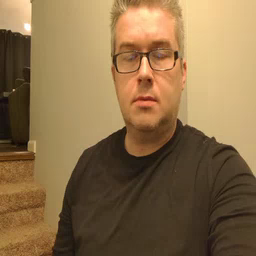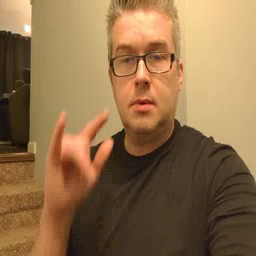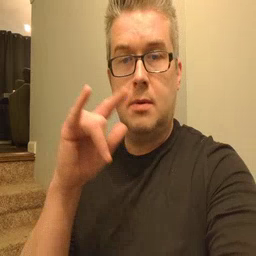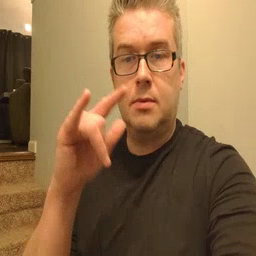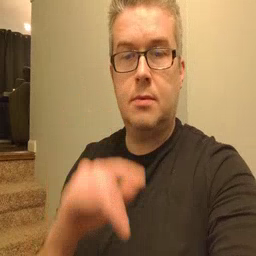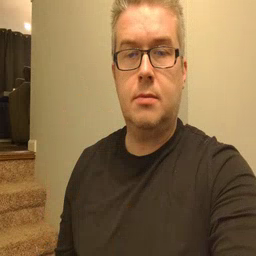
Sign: airplane